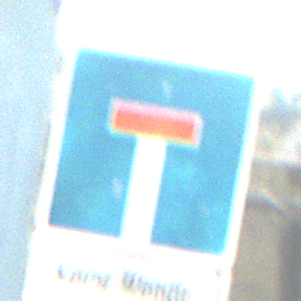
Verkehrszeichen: Sackgasse
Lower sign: HinweisGeaenderteVorfahrtVerkehrsfuehrungVerkehrsregelung3
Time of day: MorningAfternoon
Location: Outdoor (Suburban)
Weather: Clear
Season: NotSpecified
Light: Natural